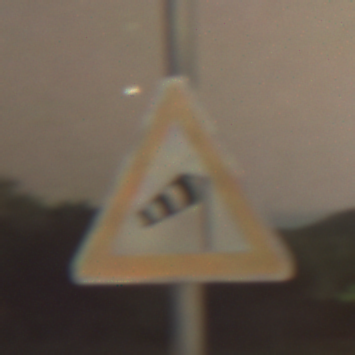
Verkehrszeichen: SeitenwindVonRechts
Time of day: Night
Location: Outdoor (Suburban)
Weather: Clear
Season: NotSpecified
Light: Artificial